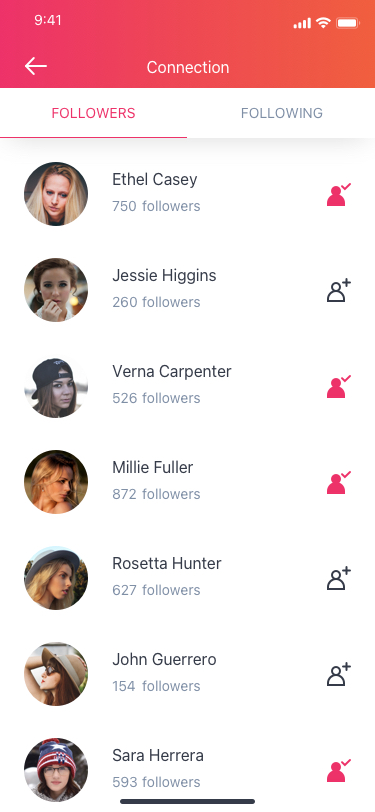
Text in this UI design:
FOLLOWERS
FOLLOWING